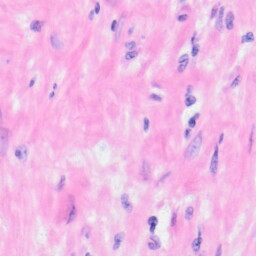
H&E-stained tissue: Kidney